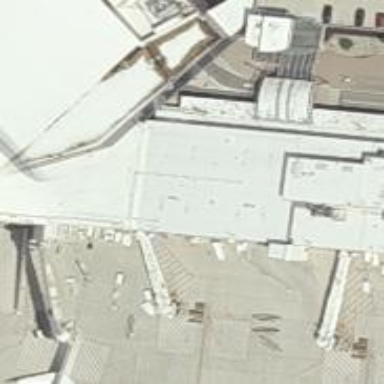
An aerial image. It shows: Airport gate.